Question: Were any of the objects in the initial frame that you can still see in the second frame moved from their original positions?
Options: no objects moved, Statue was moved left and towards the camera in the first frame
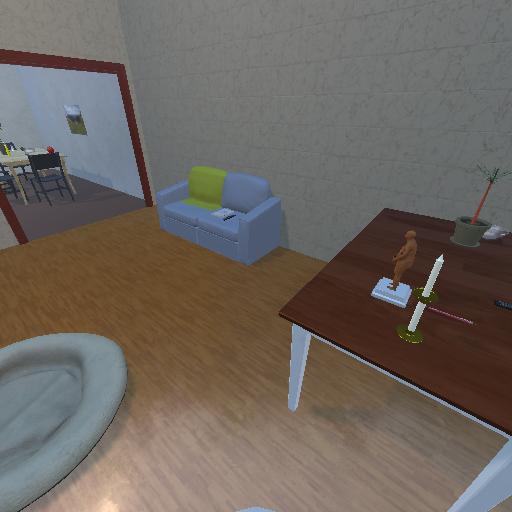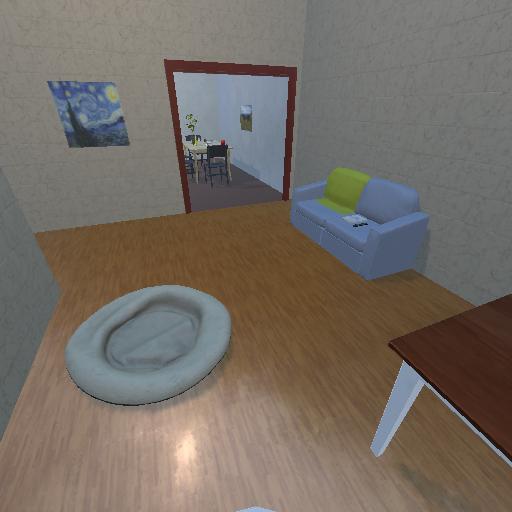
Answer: no objects moved